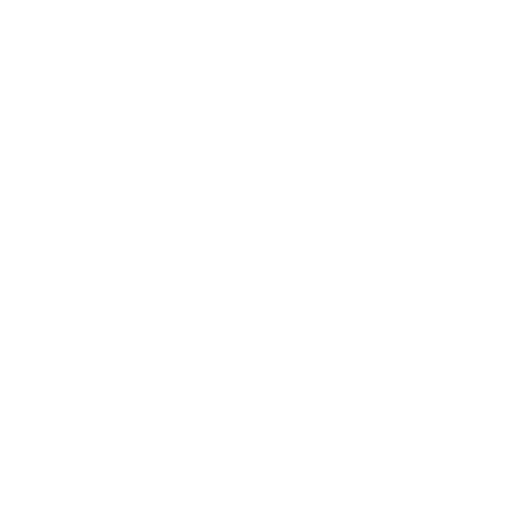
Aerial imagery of bar in Alaska named Barnacle Rock containing only unknown